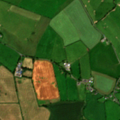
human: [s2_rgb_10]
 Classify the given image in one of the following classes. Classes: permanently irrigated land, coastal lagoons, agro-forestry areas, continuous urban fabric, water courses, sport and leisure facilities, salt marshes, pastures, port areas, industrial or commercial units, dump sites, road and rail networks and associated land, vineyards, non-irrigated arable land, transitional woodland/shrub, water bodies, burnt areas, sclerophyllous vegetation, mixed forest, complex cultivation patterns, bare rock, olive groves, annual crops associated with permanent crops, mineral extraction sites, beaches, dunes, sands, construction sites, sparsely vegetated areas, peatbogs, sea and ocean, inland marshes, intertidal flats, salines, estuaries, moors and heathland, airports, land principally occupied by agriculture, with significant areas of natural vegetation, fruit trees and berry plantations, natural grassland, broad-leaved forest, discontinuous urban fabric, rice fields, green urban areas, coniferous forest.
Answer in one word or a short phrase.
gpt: non-irrigated arable land, pastures